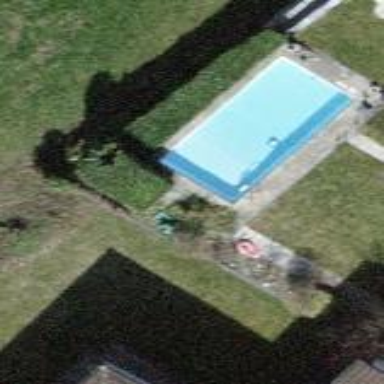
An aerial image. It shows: Swimming pool located in leisure land.